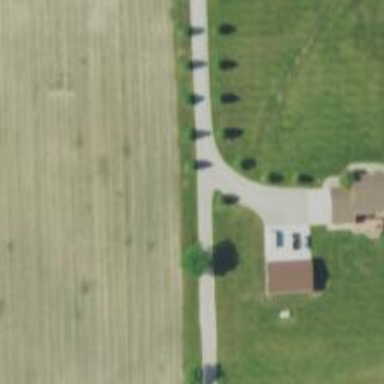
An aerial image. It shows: Driveway leading to service road.